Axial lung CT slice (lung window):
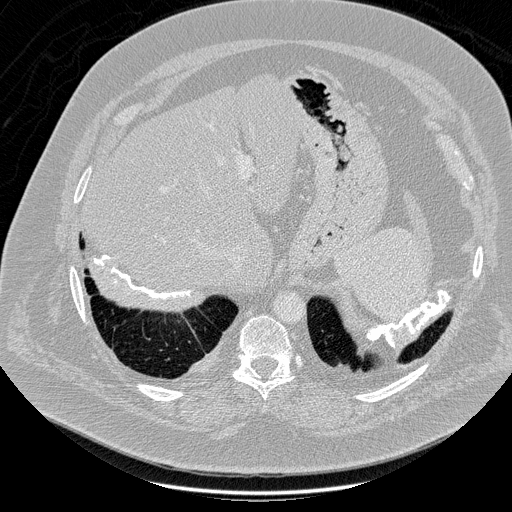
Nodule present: no